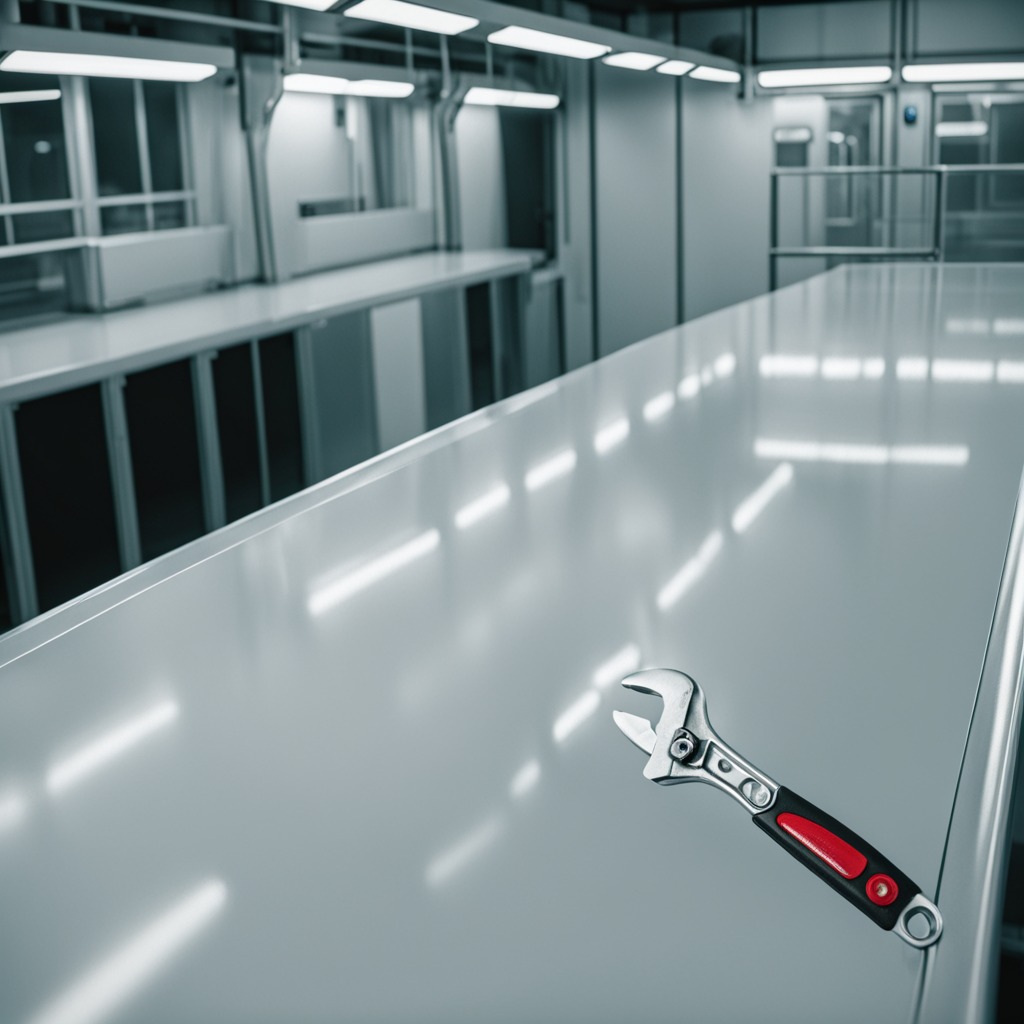
A wrench is lying on a table in a ship maintenance bay industrial lighting.